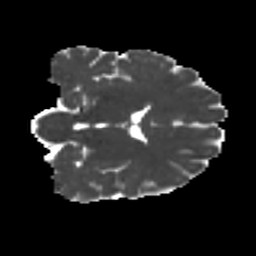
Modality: MD
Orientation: coronal
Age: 24
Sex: male
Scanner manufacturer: ge
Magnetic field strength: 3 T
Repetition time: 7.8 s
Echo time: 0.0606 s